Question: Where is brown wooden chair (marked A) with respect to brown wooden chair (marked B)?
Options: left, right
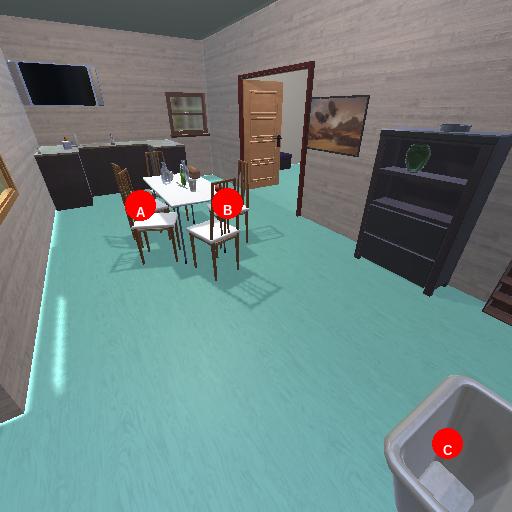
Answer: left